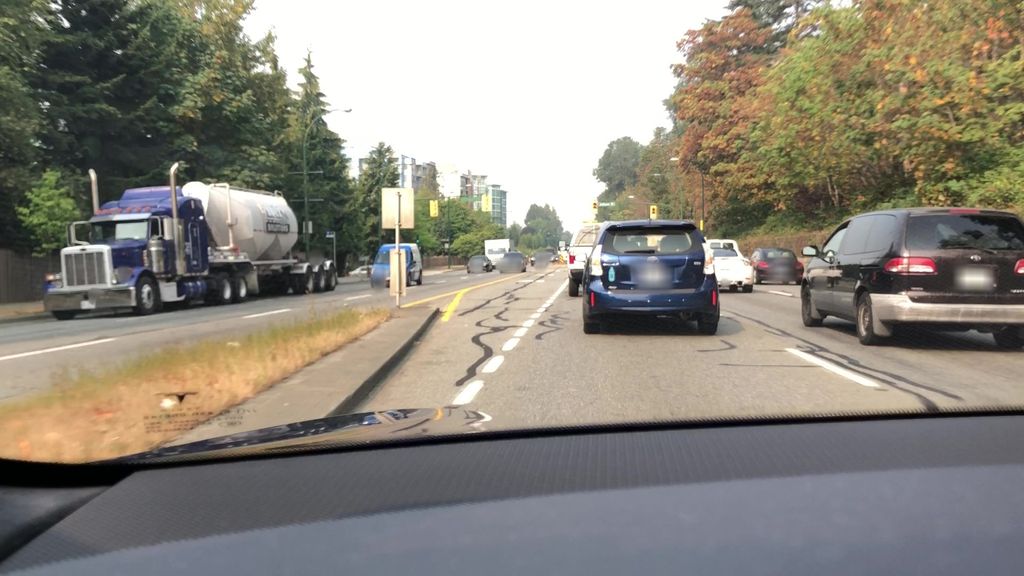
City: vancouver